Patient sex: M
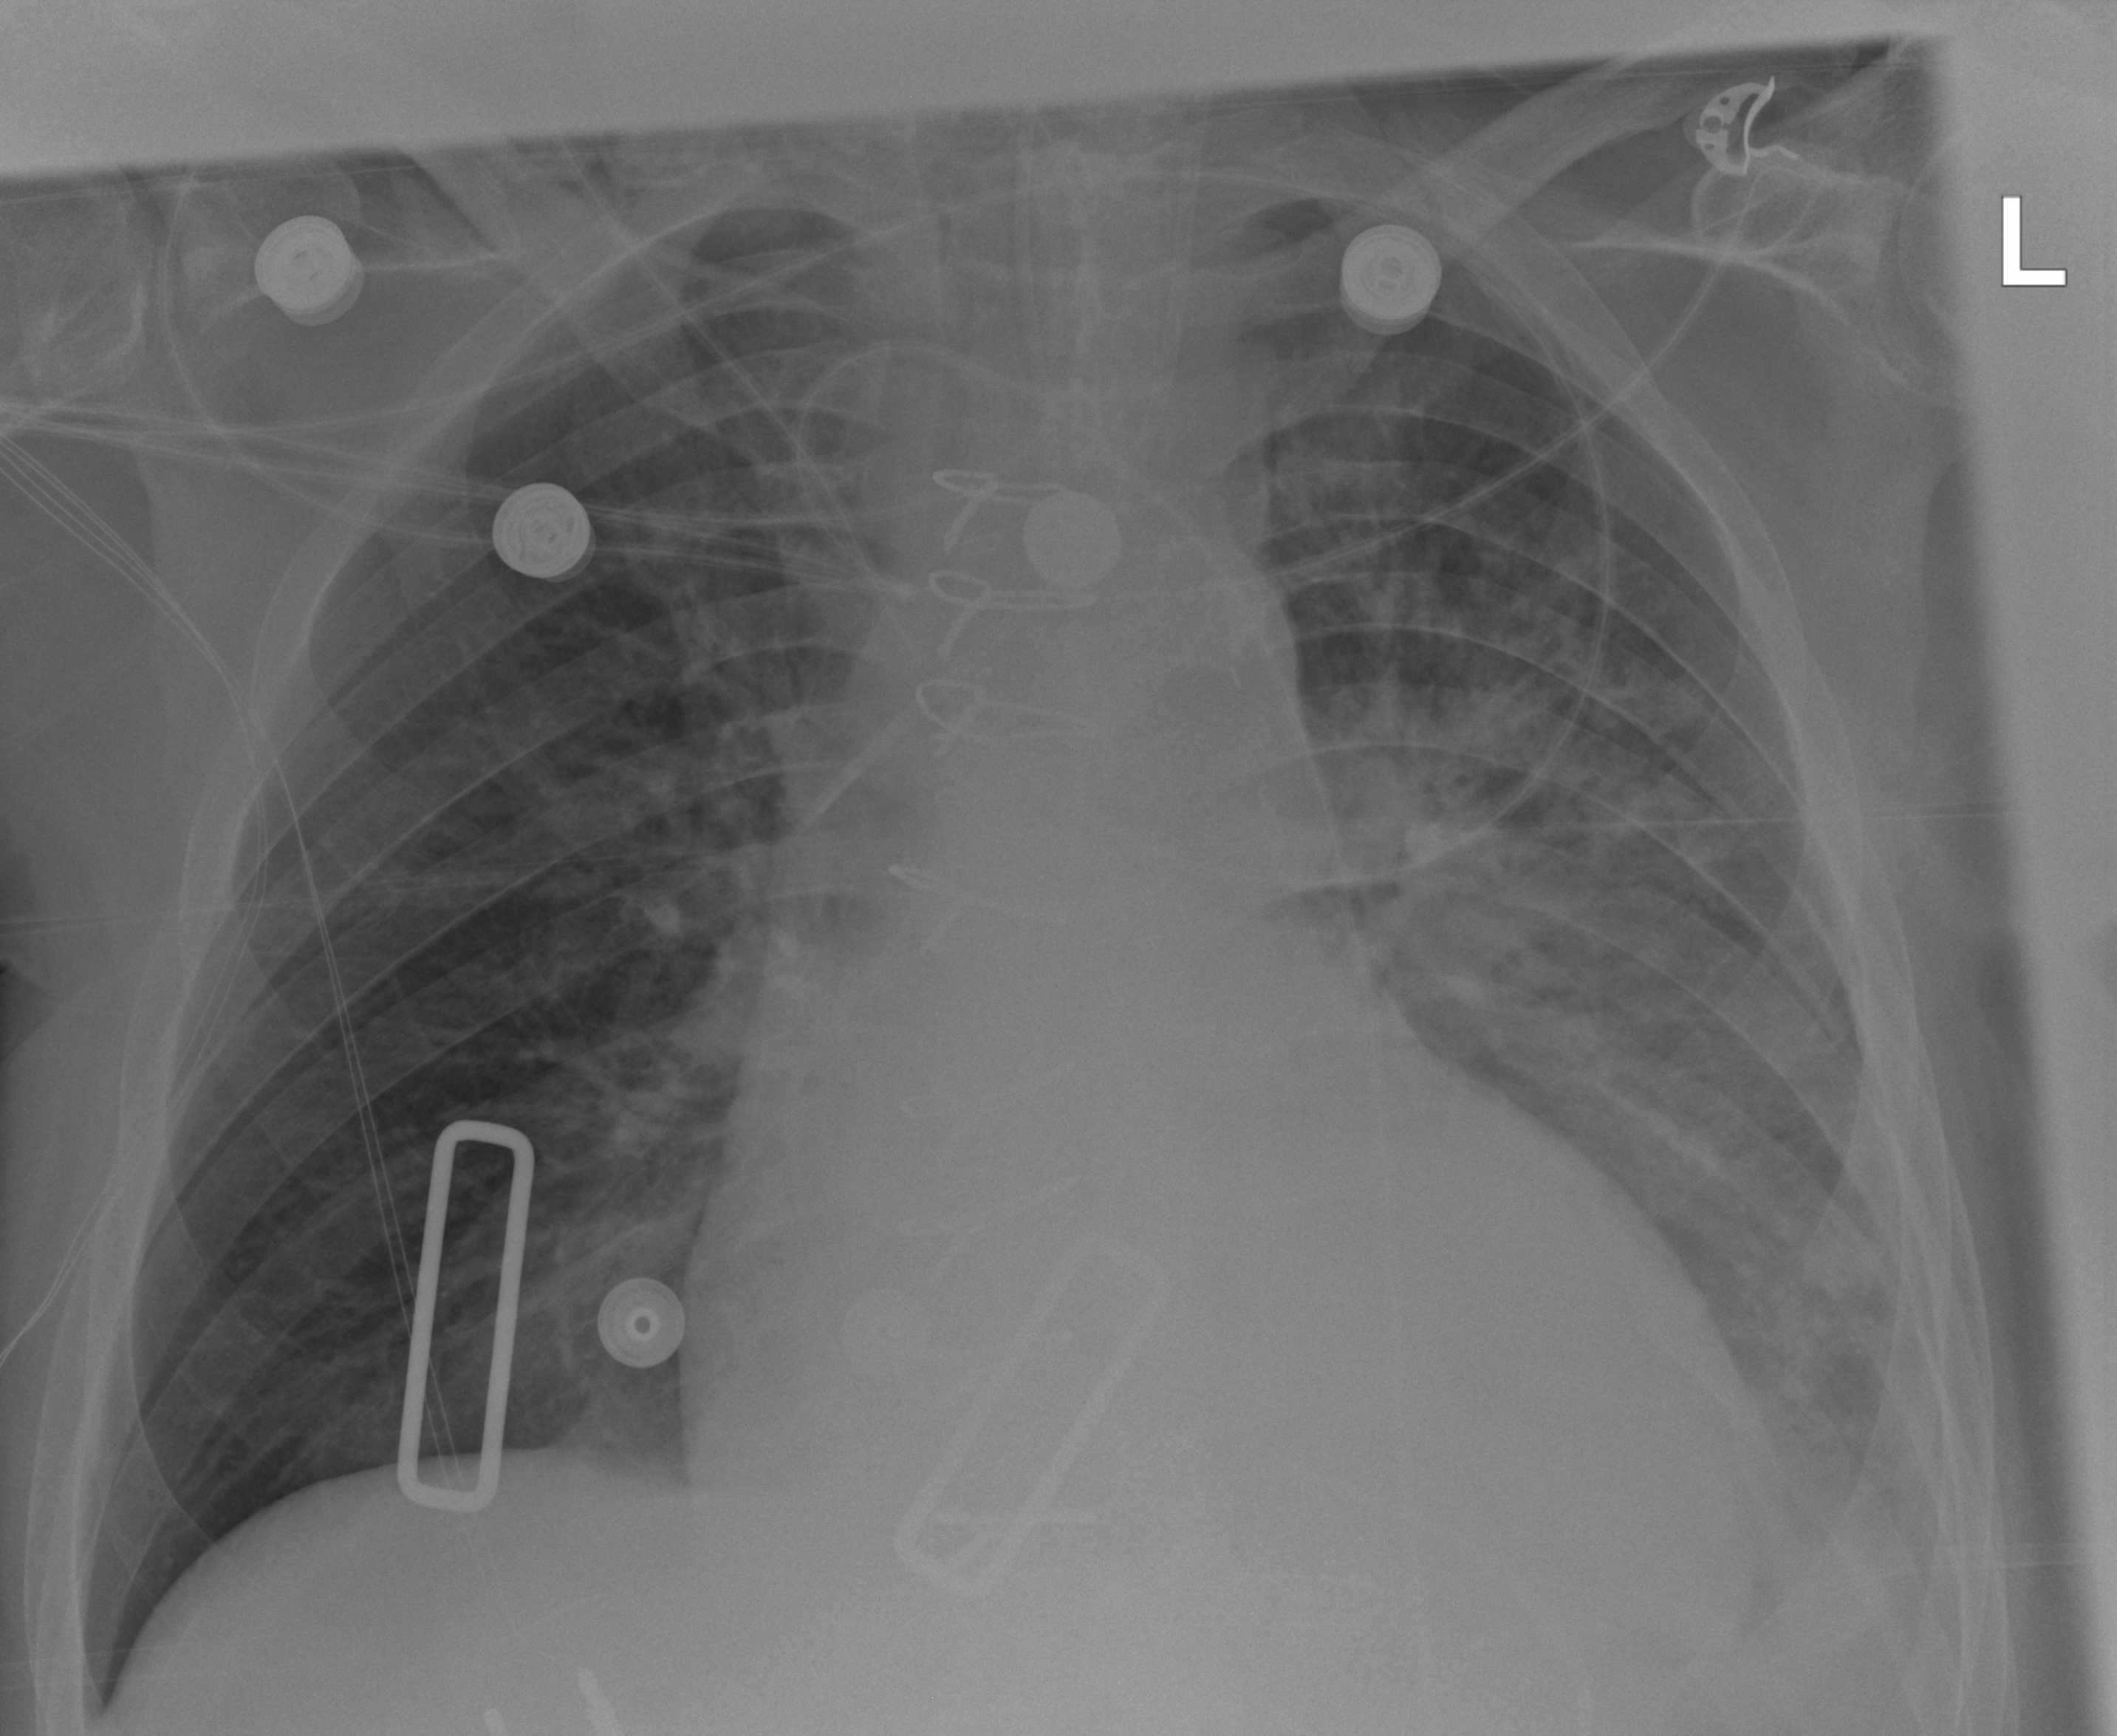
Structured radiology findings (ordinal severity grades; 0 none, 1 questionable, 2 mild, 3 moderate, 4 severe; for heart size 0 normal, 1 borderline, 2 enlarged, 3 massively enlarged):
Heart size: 2
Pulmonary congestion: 3
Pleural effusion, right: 0
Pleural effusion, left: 1
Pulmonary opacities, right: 2
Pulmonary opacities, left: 3
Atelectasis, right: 2
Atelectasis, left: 3